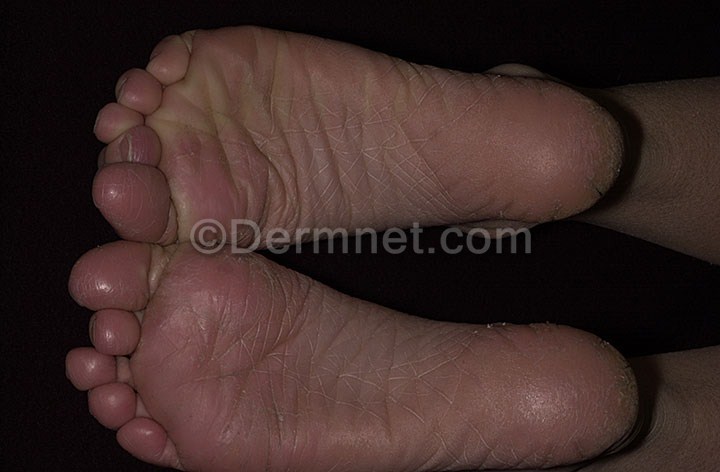
Disease: Eczema Photos